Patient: sex M, age 74
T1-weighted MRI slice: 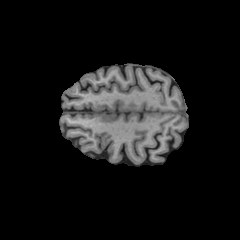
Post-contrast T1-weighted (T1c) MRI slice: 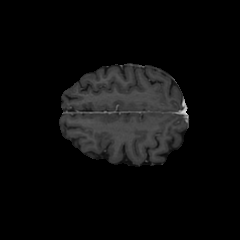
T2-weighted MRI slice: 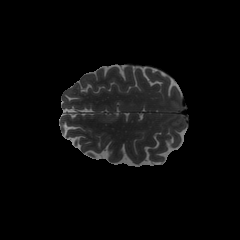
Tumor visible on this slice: no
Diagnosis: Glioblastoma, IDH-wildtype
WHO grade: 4